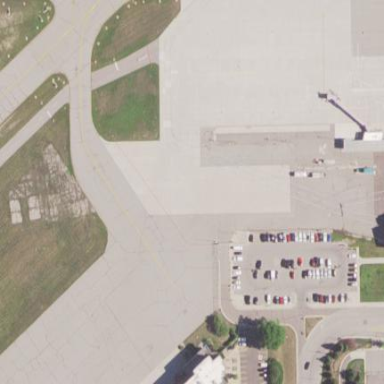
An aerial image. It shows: Apron at the airport with asphalt surface.